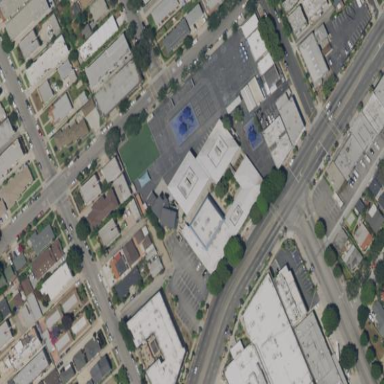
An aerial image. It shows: Asphalt schoolyard.